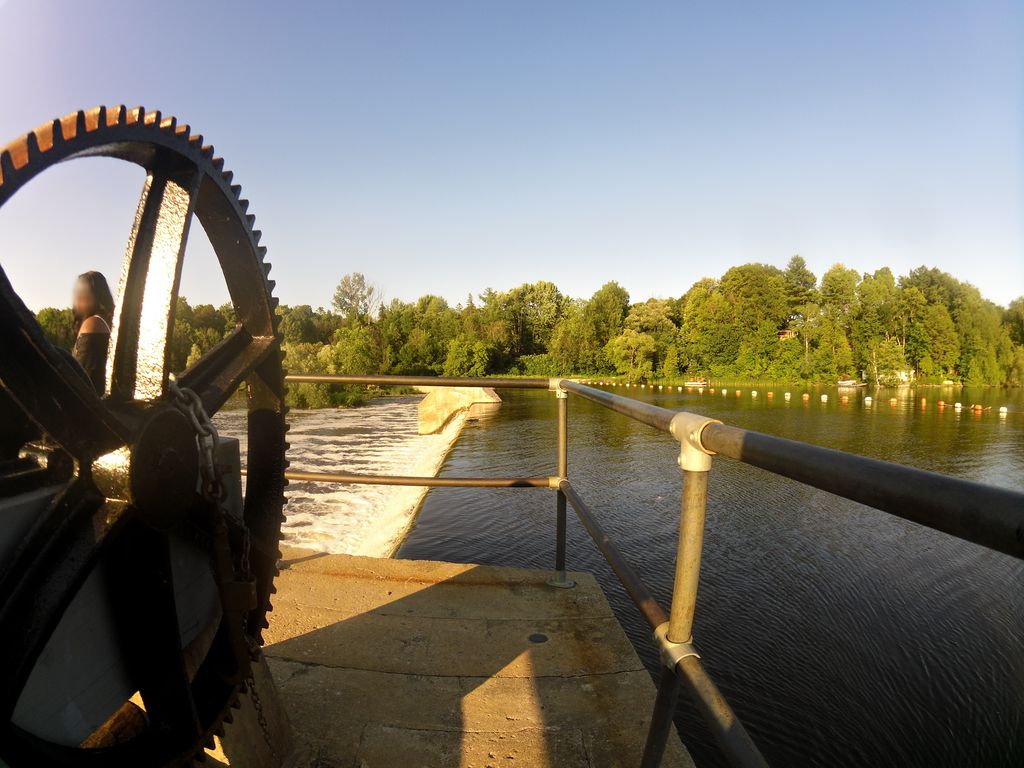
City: ottawa-gatineau